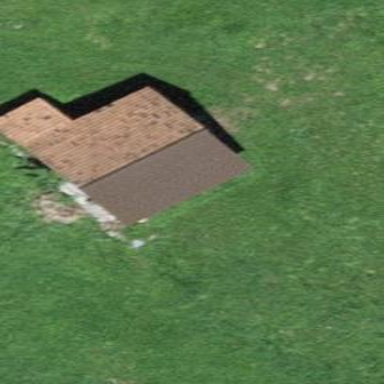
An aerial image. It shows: Rural barn.